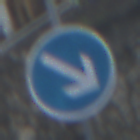
Verkehrszeichen: VorgeschriebeneVorbeifahrtRechts
Umgebung: Outdoor, Suburban
Tageszeit: MorningAfternoon
Wetter: PartlyCloudy
Licht: Natural
Jahreszeit: NotSpecified
Kontrast: LowContrast